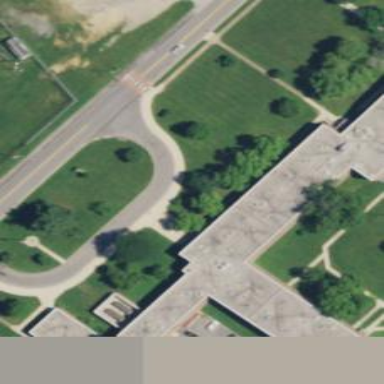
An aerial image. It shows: School building.